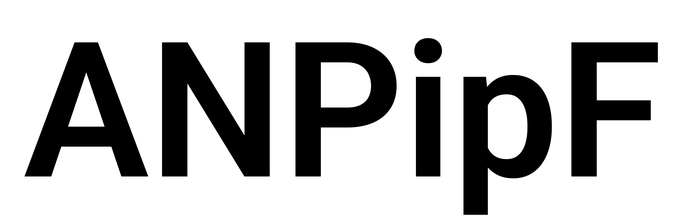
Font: Roboto_SemiBold